高二 · 解析几何
函数 $f(x)=x+2 \cos x(0 \leqslant x \leqslant 2 \pi)$ 的单调递减区间为
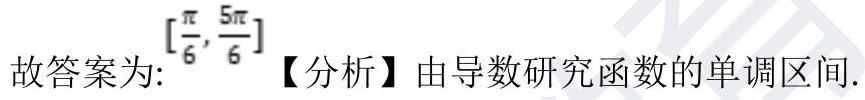
答案: $\left[\frac{\pi}{6}, \frac{5 \pi}{6}\right]$
解析: 答案: $\left[\frac{\pi}{6}, \frac{5 \pi}{6}\right]$
【解析】 $\because f^{\prime}(x)=1-2 \sin x(0 \therefore \sin x) \frac{1}{2} \because x \in[0,2 \pi]: x \in\left(\frac{\pi}{6}, \frac{5 \pi}{6}\right)$故答案为: $\left[\frac{\pi}{6}, \frac{5 \pi}{6}\right]$ 【分析】由导数研究函数的单调区间.